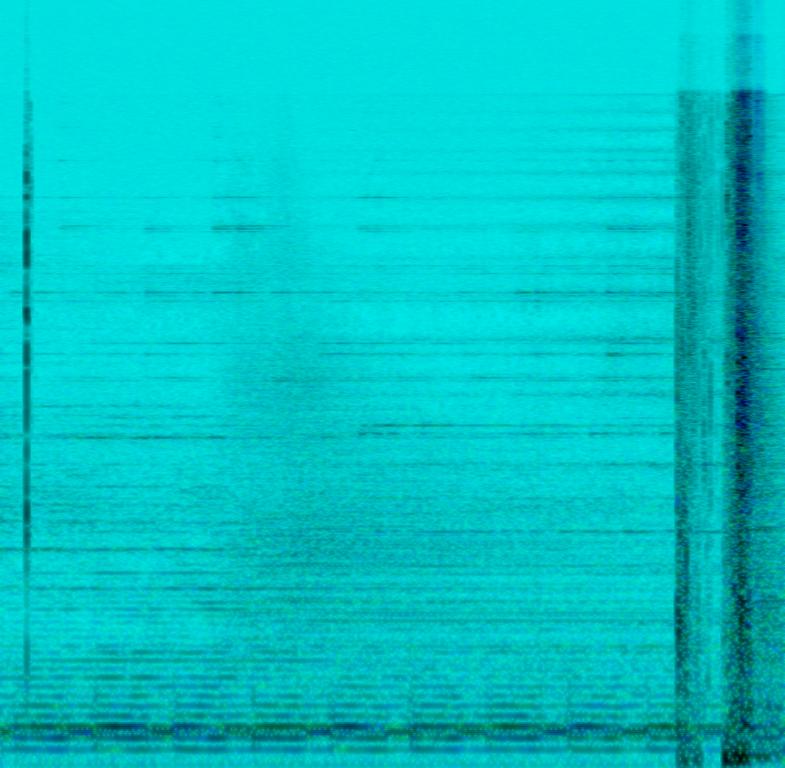
This clip features a synth pad and synth swells in the background. Game mode selection sounds are played. A boom and splash sound is played just before the game mode selection sound is played. The synth sounds continue to play in the background. There are no voices in this clip. There are no other instruments in this clip. This sound can be used in an online game.